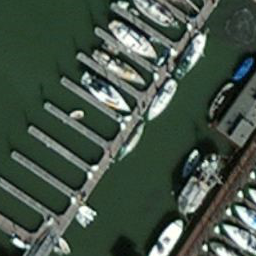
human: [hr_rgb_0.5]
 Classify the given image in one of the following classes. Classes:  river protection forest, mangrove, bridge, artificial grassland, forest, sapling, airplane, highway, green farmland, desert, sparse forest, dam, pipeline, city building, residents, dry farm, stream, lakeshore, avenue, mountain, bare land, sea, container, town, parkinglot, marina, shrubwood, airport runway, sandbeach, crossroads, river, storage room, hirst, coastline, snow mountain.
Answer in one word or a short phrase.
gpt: marina